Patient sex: M
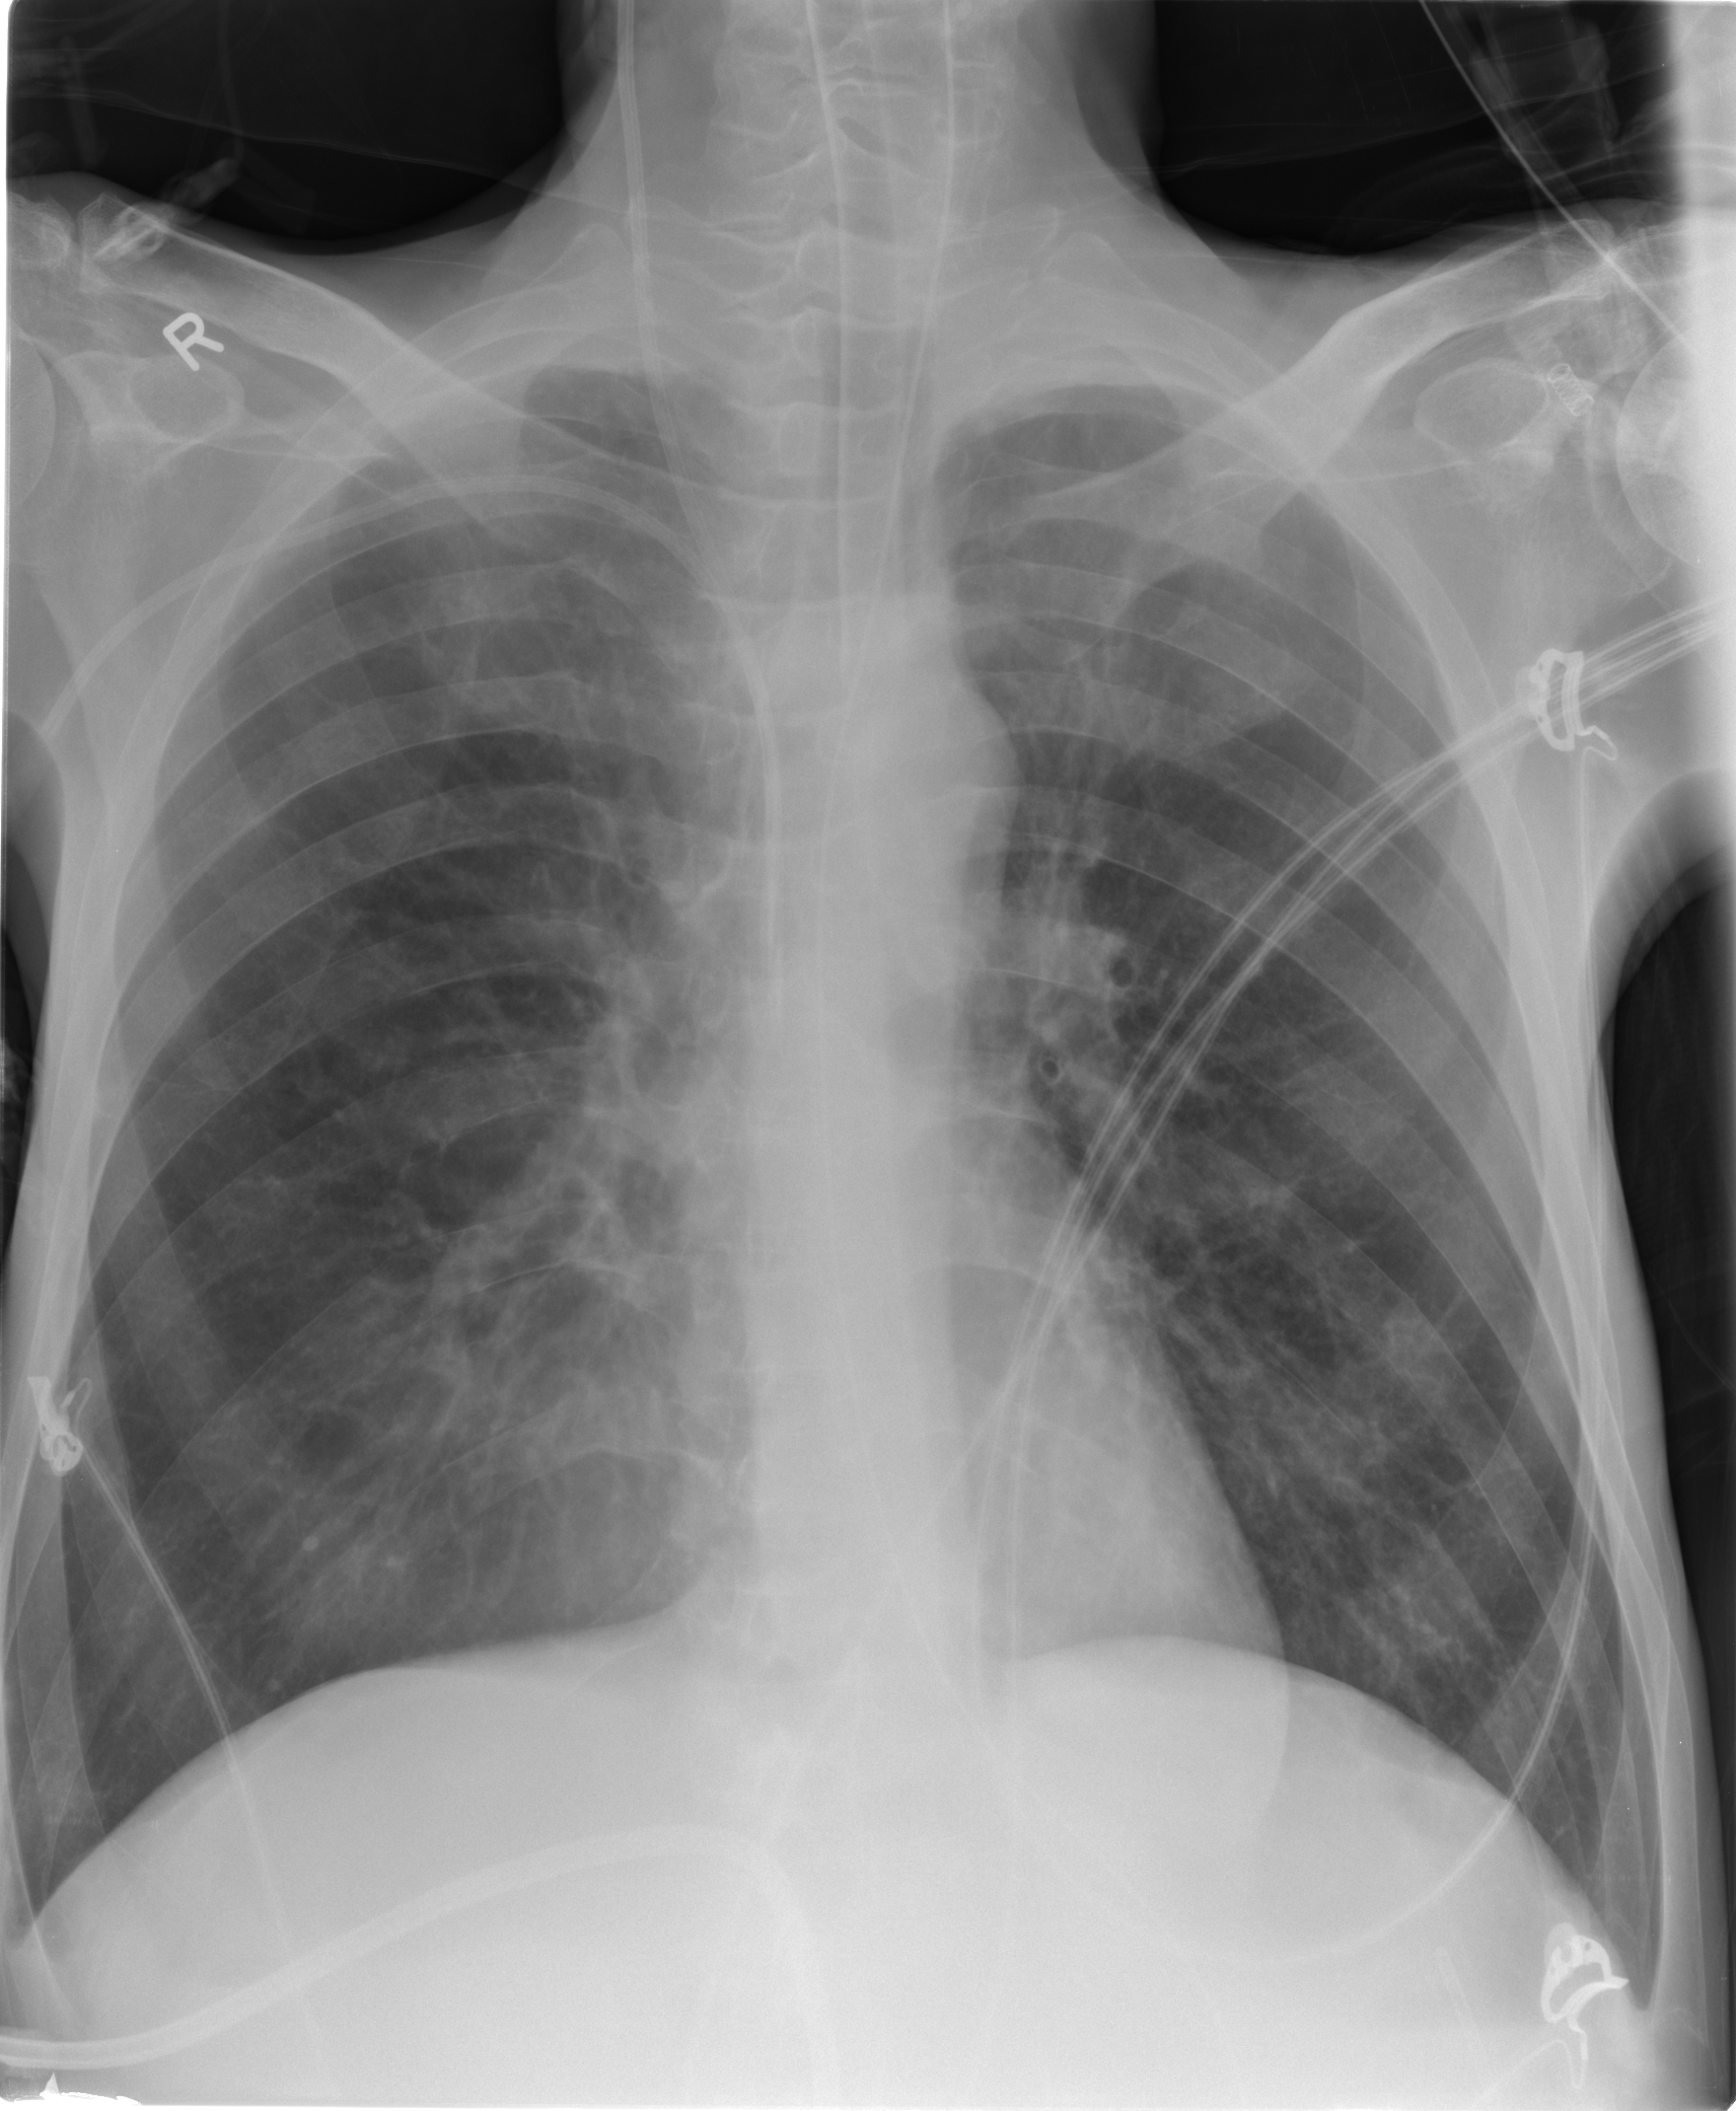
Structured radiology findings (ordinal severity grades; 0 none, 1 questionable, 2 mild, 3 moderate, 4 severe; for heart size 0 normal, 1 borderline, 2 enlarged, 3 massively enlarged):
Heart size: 0
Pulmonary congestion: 2
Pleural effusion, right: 0
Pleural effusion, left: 0
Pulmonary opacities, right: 0
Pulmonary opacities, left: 0
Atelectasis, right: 0
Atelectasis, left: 0